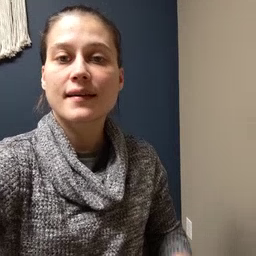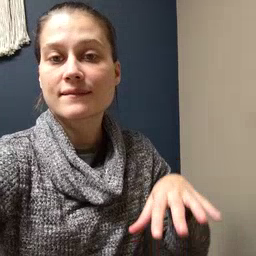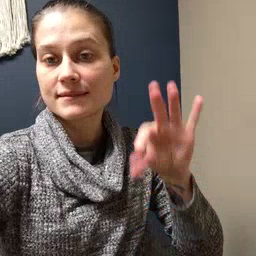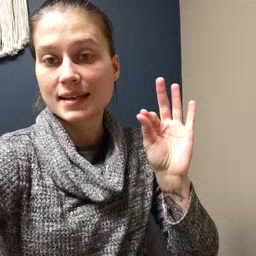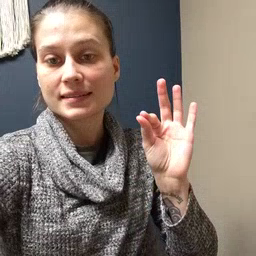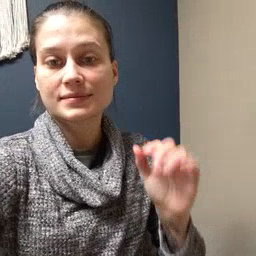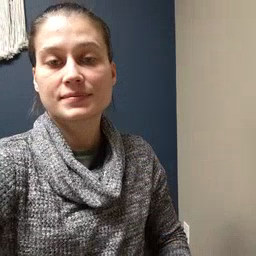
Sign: find